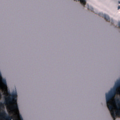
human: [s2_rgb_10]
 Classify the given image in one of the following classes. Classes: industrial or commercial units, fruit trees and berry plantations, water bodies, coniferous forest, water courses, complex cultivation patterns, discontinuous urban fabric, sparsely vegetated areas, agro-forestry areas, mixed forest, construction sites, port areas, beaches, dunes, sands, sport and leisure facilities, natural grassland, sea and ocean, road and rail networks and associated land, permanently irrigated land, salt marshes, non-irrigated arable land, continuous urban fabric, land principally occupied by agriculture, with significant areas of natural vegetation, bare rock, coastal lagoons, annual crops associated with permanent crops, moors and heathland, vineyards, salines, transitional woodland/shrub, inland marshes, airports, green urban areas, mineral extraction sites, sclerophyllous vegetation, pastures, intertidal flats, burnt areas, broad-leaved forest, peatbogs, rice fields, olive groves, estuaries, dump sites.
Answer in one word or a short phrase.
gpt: non-irrigated arable land, mixed forest, transitional woodland/shrub, water bodies